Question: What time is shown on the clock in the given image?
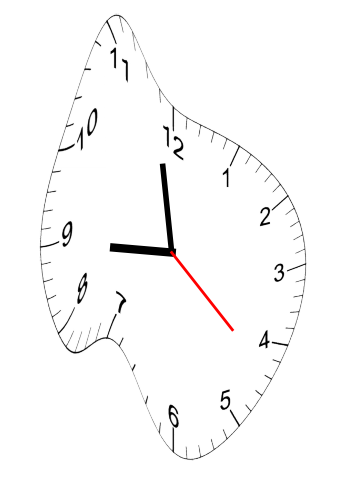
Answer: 08:58:22